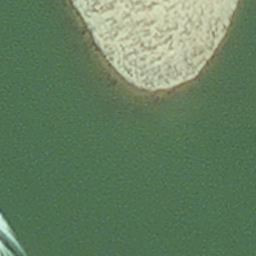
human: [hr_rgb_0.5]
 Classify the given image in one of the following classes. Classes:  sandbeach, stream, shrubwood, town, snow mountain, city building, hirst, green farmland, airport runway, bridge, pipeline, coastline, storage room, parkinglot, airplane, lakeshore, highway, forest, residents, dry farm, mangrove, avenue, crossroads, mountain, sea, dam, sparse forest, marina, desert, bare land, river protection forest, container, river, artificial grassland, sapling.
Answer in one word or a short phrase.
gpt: hirst